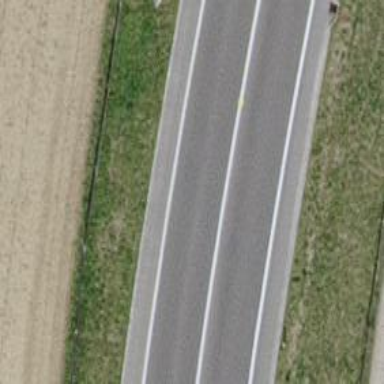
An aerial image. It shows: Trunk highway with no sidewalks.